Current action and preconditions to check: trajectory_clear

Your task: For each precondition in the list above, predict whether it will hold at this action.

Consider the current scene as observed from the mobile robot's camera, and analyze the predicted future states of all dynamic agents (e.g., people, animals, vehicles, or any moving entities) within the NEXT SECOND.

IMPORTANT: Only answer "very likely" if you are absolutely certain—based on strong, clear evidence—that a dynamic agent will violate the precondition in the predicted future state. Do NOT answer "very likely" for unlikely, ambiguous, or low-probability risks.

Ask yourself for each precondition: Is there a high probability, with clear and convincing evidence, that the predicted future states of any dynamic agent will interfere with the predicted future state of the currently executing action within the NEXT SECOND, causing that precondition to fail?

Assess the risk level based on these predictions. Use "likely" or "very likely" if motions create a clear risk of interference.

Use "neutral" or "improbable" if agents are nearby but their predicted paths are clearly diverging or non-conflicting.

Failure Risk Categories: "very improbable", "improbable", "neutral", "likely", "very likely"

Answer Format: Output ONLY the probability_of_failure value from these categories: "very improbable", "improbable", "neutral", "likely", "very likely"

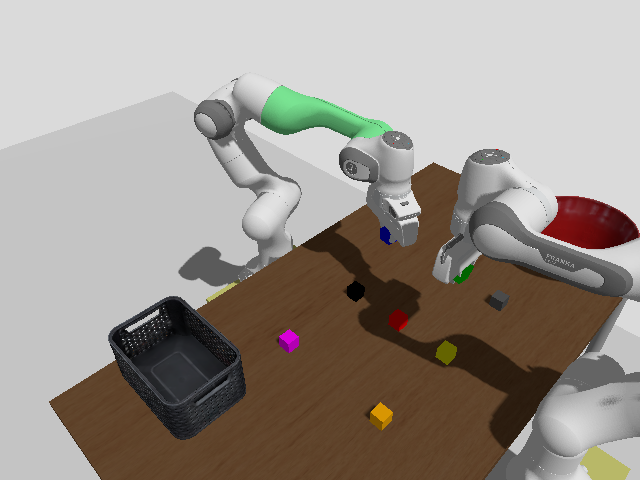

Answer: improbable